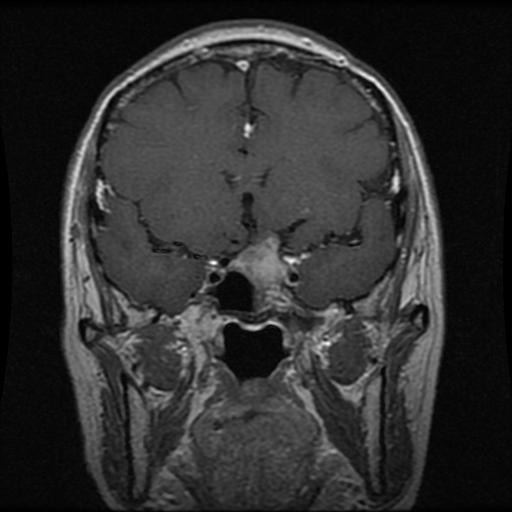
Label: pituitary